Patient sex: M
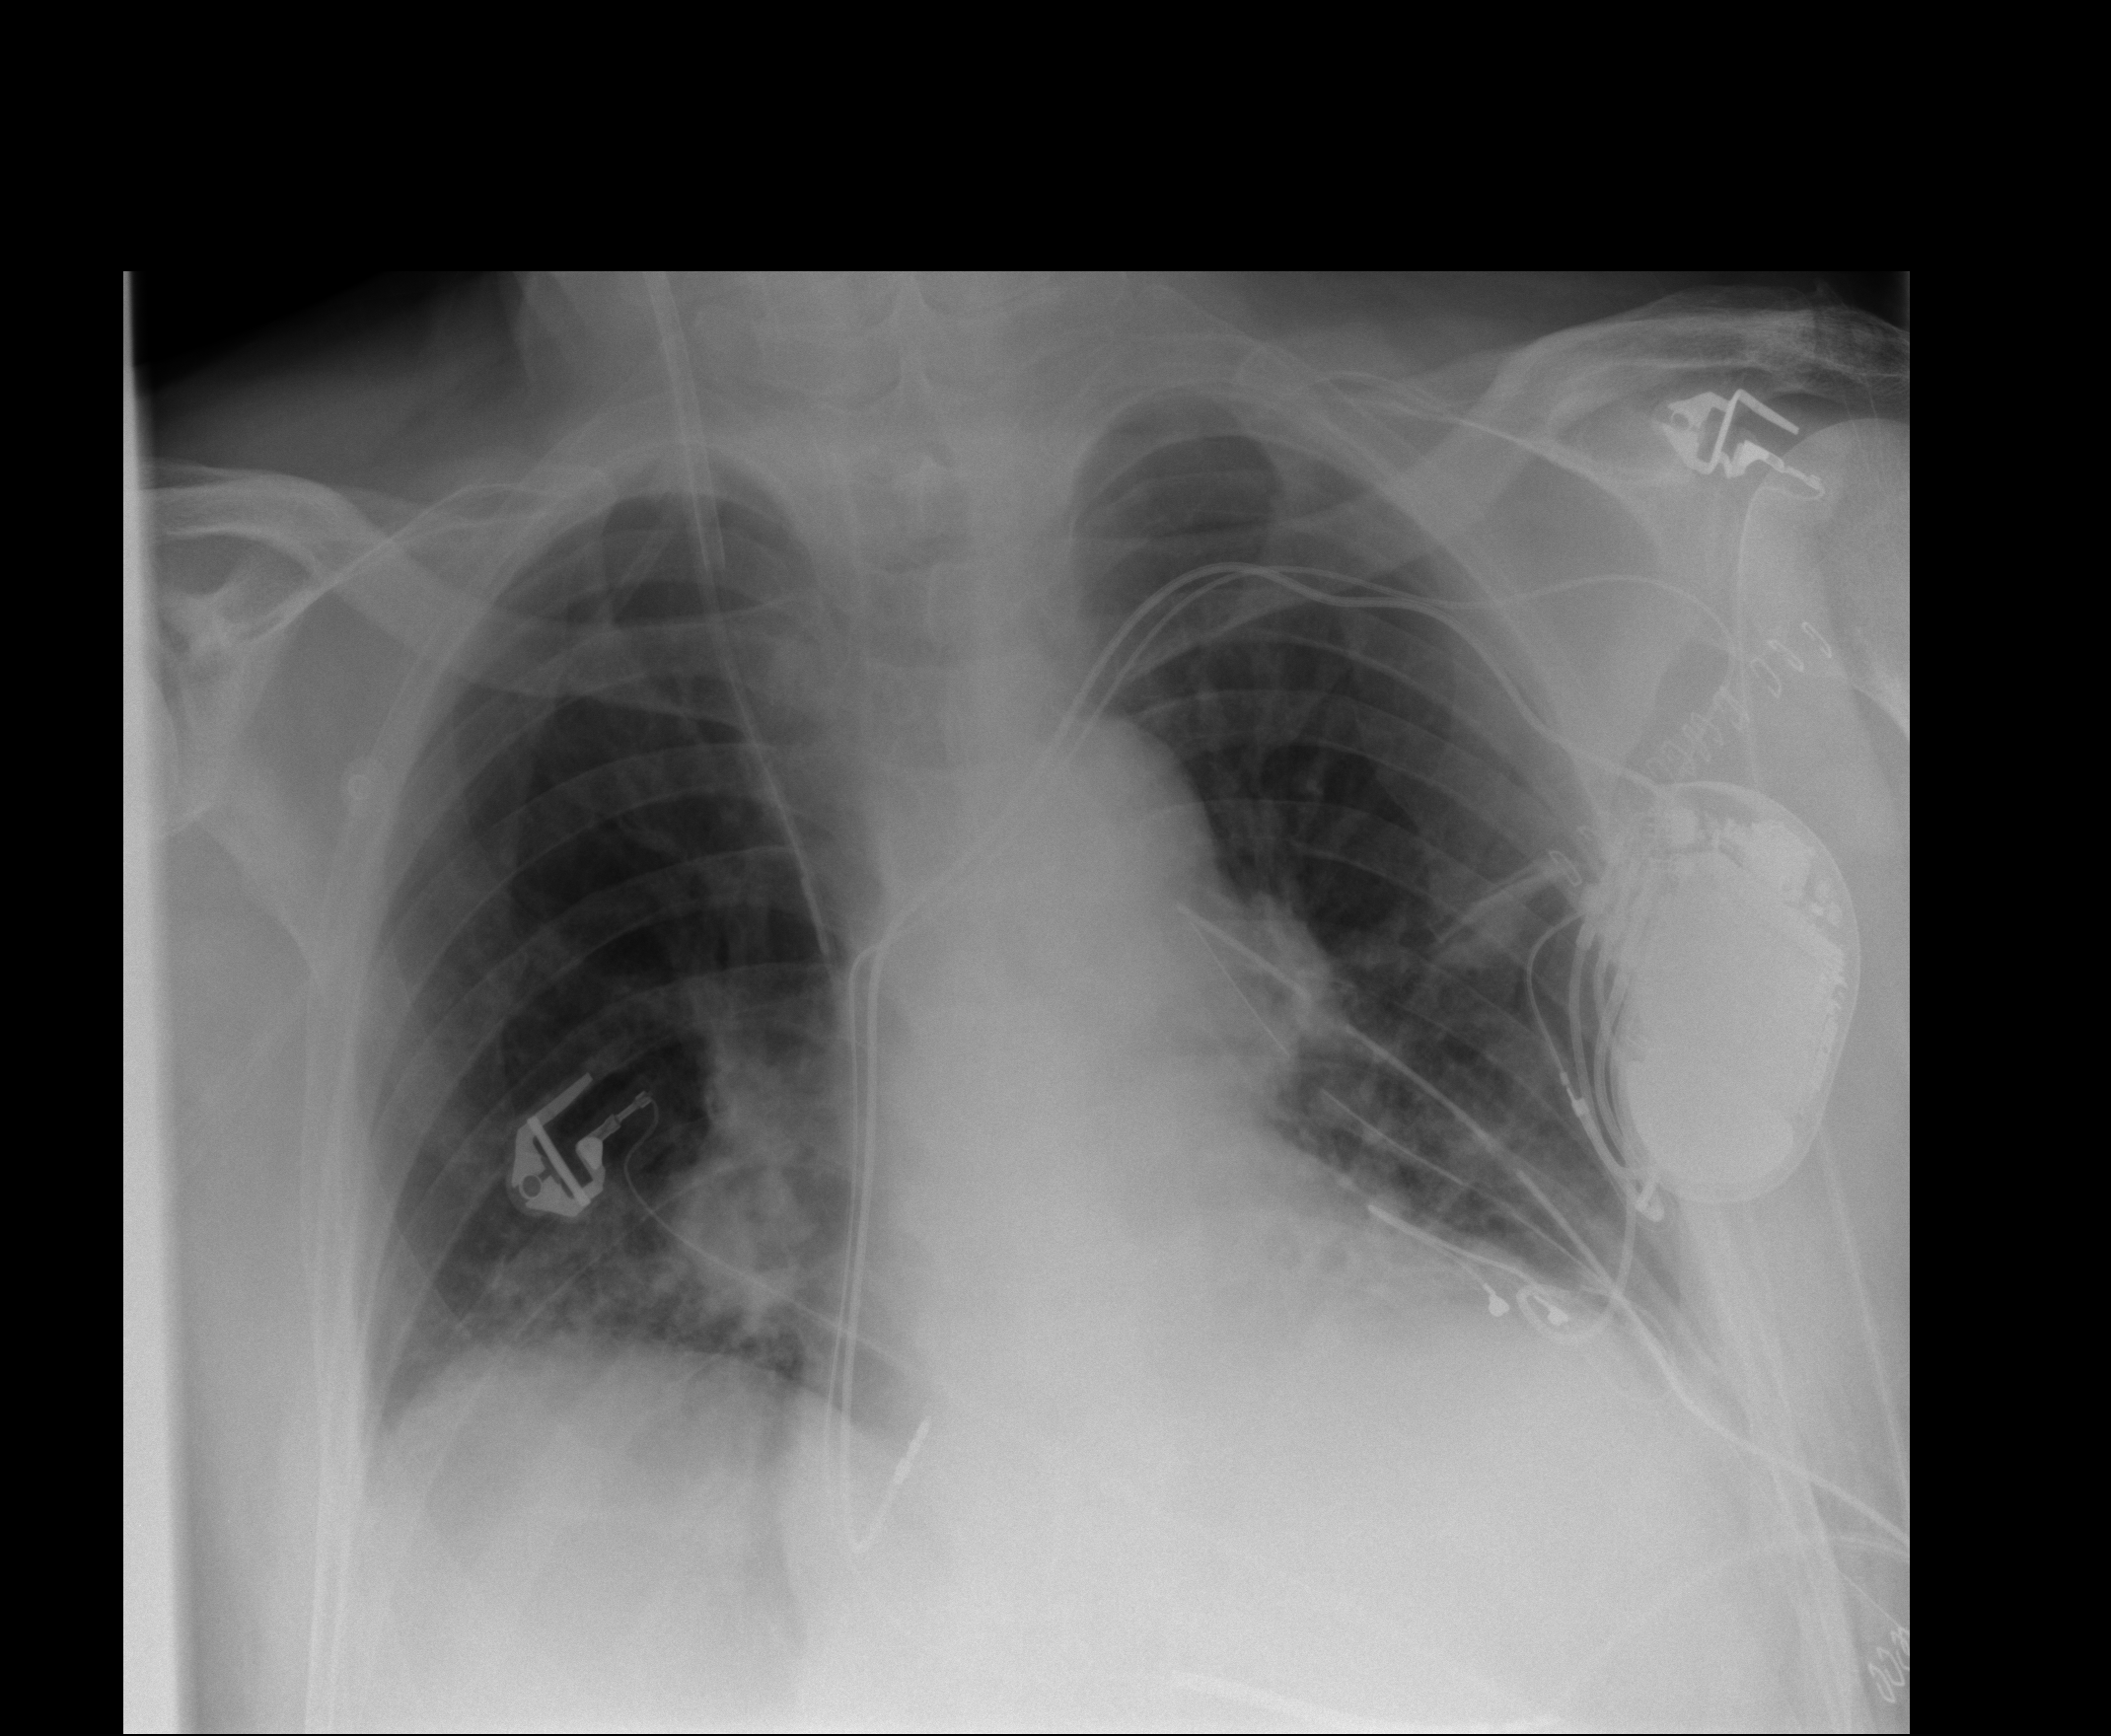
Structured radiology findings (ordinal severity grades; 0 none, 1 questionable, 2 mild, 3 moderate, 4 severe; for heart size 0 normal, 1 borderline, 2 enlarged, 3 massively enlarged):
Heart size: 0
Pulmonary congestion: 1
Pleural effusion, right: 0
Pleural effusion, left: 0
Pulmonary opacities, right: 0
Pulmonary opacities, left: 0
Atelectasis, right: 0
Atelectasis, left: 2